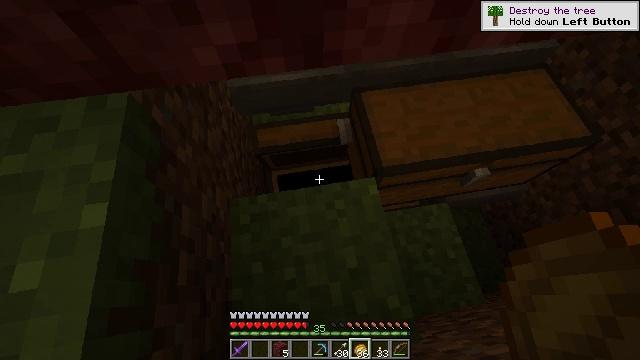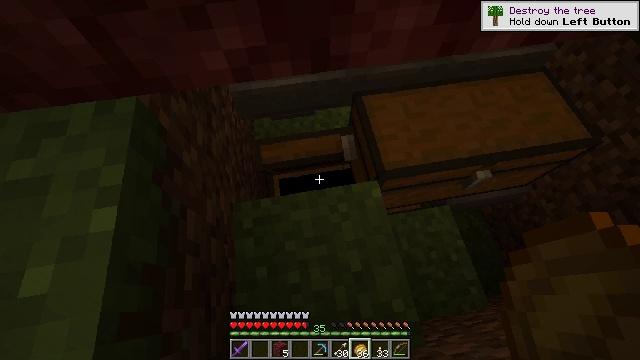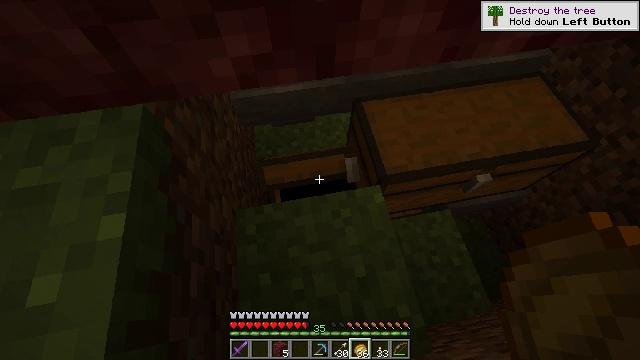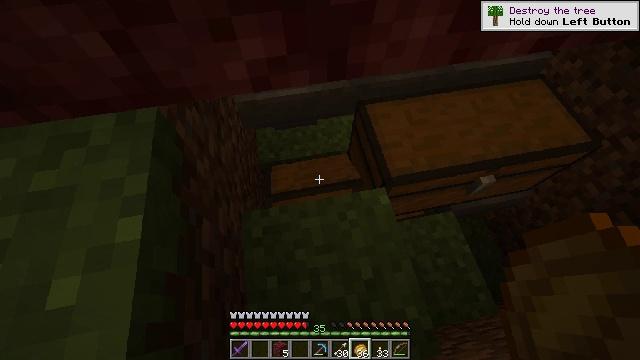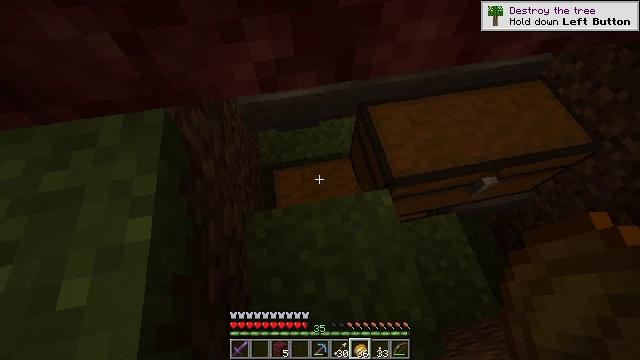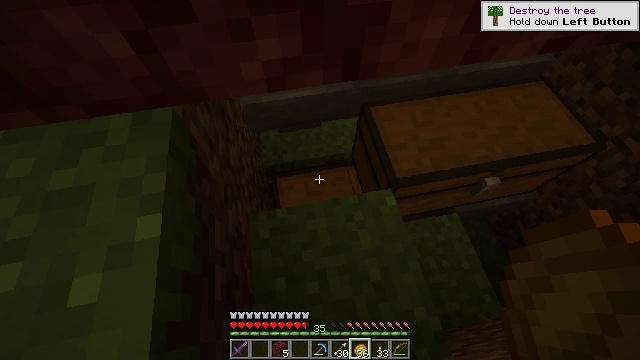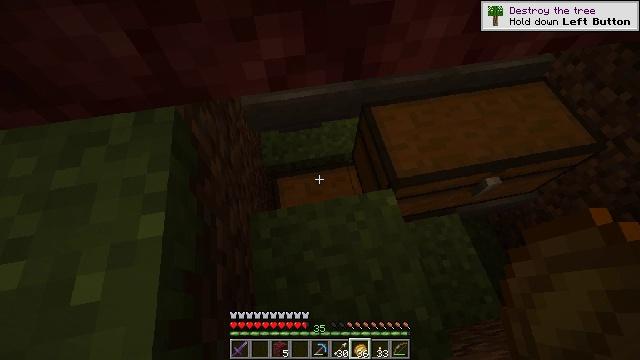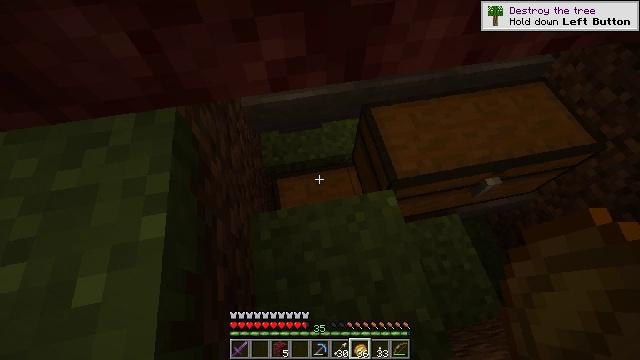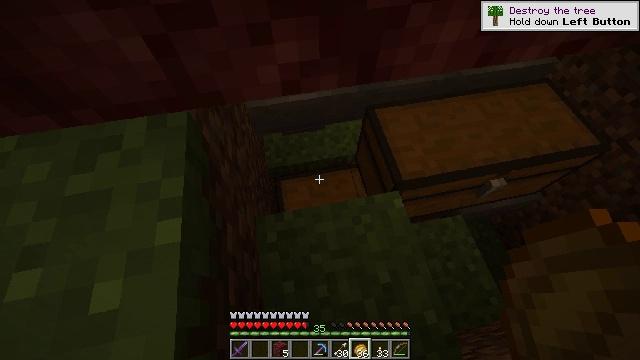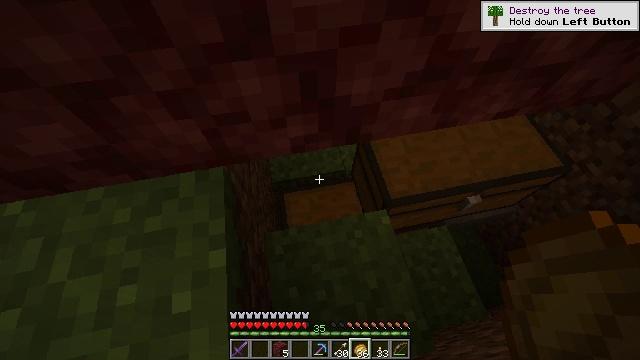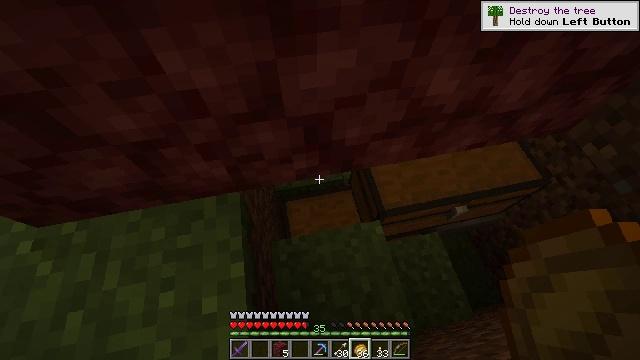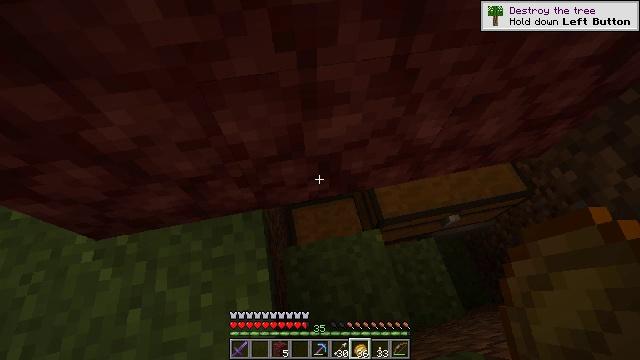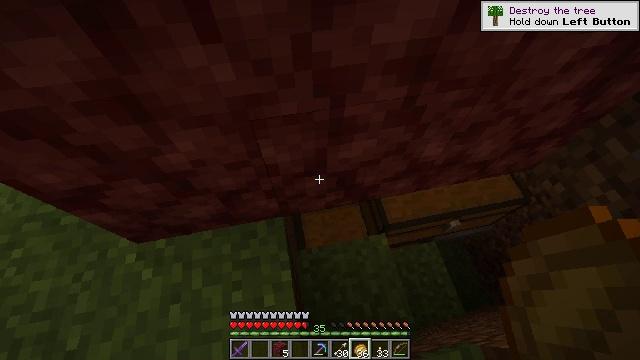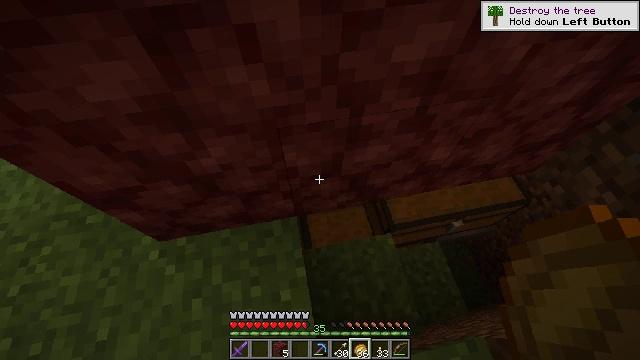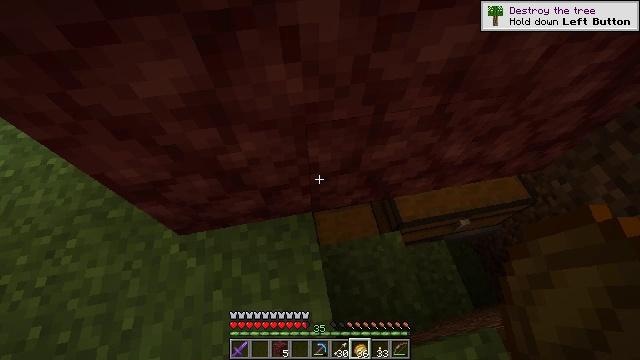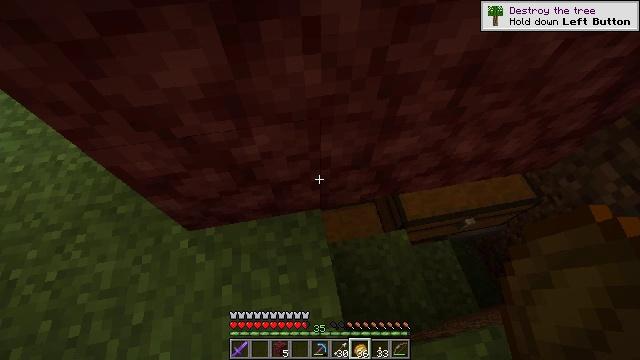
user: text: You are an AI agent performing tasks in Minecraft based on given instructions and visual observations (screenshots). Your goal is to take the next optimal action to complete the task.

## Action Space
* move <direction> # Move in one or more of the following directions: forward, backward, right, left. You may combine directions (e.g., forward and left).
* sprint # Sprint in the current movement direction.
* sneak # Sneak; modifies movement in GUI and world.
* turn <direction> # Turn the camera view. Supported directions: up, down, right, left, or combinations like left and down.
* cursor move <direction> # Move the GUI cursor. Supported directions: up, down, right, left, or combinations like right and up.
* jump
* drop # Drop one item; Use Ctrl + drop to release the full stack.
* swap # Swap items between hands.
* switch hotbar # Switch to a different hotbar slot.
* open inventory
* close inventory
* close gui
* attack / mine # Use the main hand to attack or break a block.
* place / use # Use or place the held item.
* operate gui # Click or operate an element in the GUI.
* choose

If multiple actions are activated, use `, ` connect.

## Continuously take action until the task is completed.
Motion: motion action
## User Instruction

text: Obtain gold nugget by crafting gold ingot.
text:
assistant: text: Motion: move back
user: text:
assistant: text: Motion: move back, turn up
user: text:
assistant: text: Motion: move back
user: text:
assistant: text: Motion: no_op
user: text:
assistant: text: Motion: no_op
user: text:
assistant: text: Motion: no_op
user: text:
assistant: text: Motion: move left
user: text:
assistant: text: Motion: move back and move left
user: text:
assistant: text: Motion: move back and move left, jump
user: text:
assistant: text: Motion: move back and move left, jump
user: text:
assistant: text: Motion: move back and move left, jump
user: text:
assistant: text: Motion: move back and move left, jump
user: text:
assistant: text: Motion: move back and move left, jump
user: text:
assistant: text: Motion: move back and move left, jump
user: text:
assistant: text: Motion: move back and move left
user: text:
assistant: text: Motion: move back and move left
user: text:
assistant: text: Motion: move back
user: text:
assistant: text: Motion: move back
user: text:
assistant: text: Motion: move back, turn left and up
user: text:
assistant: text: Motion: move back, turn left and up
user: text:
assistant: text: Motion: move back, turn left and up
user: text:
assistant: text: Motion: move back, turn left and up
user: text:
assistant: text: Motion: turn left and up
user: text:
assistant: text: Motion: turn left and up
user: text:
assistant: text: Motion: turn left
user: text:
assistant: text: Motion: turn left and up
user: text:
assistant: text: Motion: turn left and up
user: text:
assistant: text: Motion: turn left
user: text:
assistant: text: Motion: turn left
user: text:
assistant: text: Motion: turn left